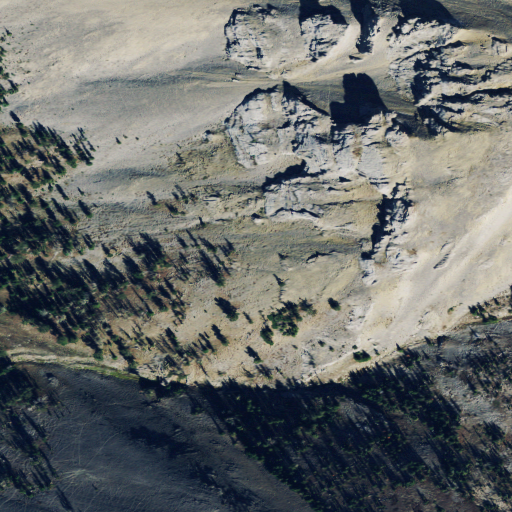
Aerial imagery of mountains in Montana named Sawtooth Range containing barren land, evergreen forest, grassland, and shrub